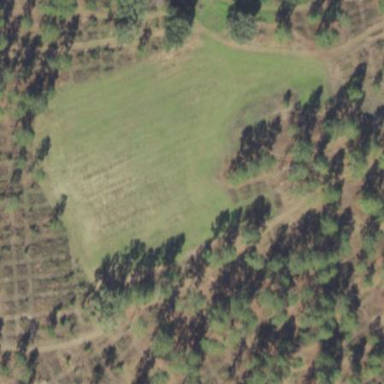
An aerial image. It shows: Orchard.